Question: I'm developing a plugin for my shopping site. The plugin works like this. Color variations of the same product are on different product pages. The products are connected together as shown in the photo below.

and on the product page as small photos, it is shown as color variants of the product.
It works flawlessly so far.
but I am using multi-vendor plugin on my website.
. I want it to search only the products belonging to the author, the user, that is the store, while selecting the product.
for this, is it possible to add a filter to the query made in the ajax request and rewrite the query?
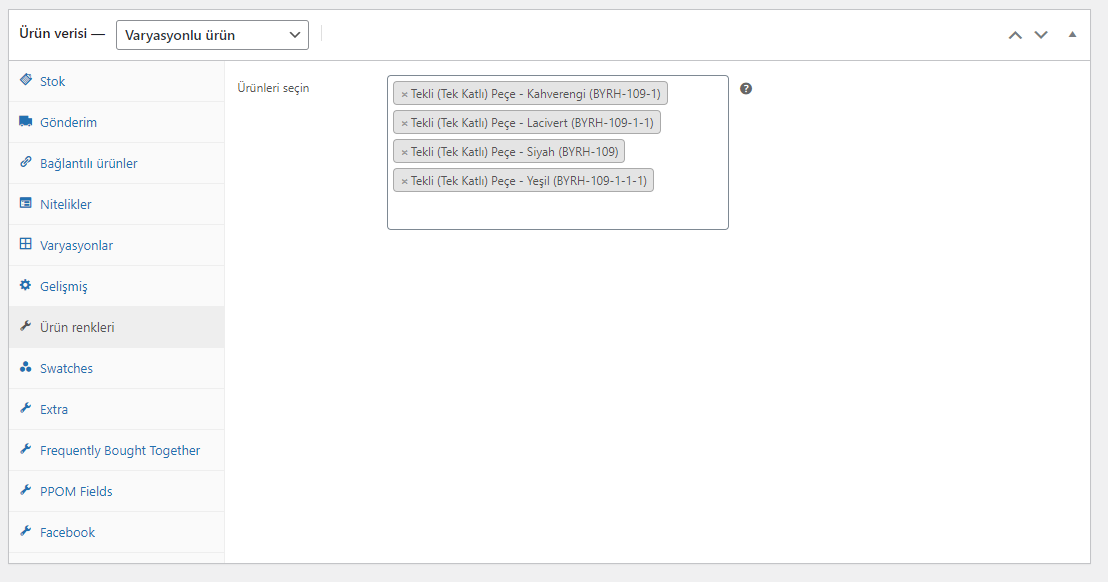
Answer: '''
add_filter('woocommerce_product_pre_search_products', 'woocommerce_product_pre_search_products', 10, 6);
function woocommerce_product_pre_search_products( $custom_query=false, $term, $type, $include_variations, $all_statuses, $limit) {
global $wpdb;
$post_types = $include_variations ? array( 'product', 'product_variation' ) : array( 'product' );
$join_query = '';
$type_where = '';
$status_where = '';
$limit_query = '';
// When searching variations we should include the parent's meta table for use in searches.
if ( $include_variations ) {
$join_query = " LEFT JOIN {$wpdb->wc_product_meta_lookup} parent_wc_product_meta_lookup
ON posts.post_type = 'product_variation' AND parent_wc_product_meta_lookup.product_id = posts.post_parent ";
}
/**
* Hook woocommerce_search_products_post_statuses.
*
* @since 3.7.0
* @param array $post_statuses List of post statuses.
*/
$post_statuses = apply_filters(
'woocommerce_search_products_post_statuses',
current_user_can( 'edit_private_products' ) ? array( 'private', 'publish' ) : array( 'publish' )
);
// See if search term contains OR keywords.
if ( stristr( $term, ' or ' ) ) {
$term_groups = preg_split( '/\s+or\s+/i', $term );
} else {
$term_groups = array( $term );
}
$search_where = '';
$search_queries = array();
foreach ( $term_groups as $term_group ) {
$search_terms = array( $term_group );
$term_group_query = '';
$searchand = '';
foreach ( $search_terms as $search_term ) {
$like = '%' . $wpdb->esc_like( $search_term ) . '%';
// Variations should also search the parent's meta table for fallback fields.
if ( $include_variations ) {
$variation_query = $wpdb->prepare( " OR ( wc_product_meta_lookup.sku = '' AND parent_wc_product_meta_lookup.sku LIKE %s ) ", $like );
} else {
$variation_query = '';
}
$term_group_query .= $wpdb->prepare( " {$searchand} ( ( posts.post_title LIKE %s) OR ( posts.post_excerpt LIKE %s) OR ( posts.post_content LIKE %s ) OR ( wc_product_meta_lookup.sku LIKE %s ) $variation_query)", $like, $like, $like, $like ); // phpcs:ignore WordPress.DB.PreparedSQL.InterpolatedNotPrepared
$searchand = ' AND ';
}
if ( $term_group_query ) {
$search_queries[] = $term_group_query;
}
}
if ( ! empty( $search_queries ) ) {
$search_where = ' AND (' . implode( ') OR (', $search_queries ) . ') ';
}
if ( ! empty( $include ) && is_array( $include ) ) {
$search_where .= ' AND posts.ID IN(' . implode( ',', array_map( 'absint', $include ) ) . ') ';
}
if ( ! empty( $exclude ) && is_array( $exclude ) ) {
$search_where .= ' AND posts.ID NOT IN(' . implode( ',', array_map( 'absint', $exclude ) ) . ') ';
}
$search_where .= ' AND posts.post_author='. get_current_user_id();
if ( 'virtual' === $type ) {
$type_where = ' AND ( wc_product_meta_lookup.virtual = 1 ) ';
} elseif ( 'downloadable' === $type ) {
$type_where = ' AND ( wc_product_meta_lookup.downloadable = 1 ) ';
}
if ( ! $all_statuses ) {
$status_where = " AND posts.post_status IN ('" . implode( "','", $post_statuses ) . "') ";
}
if ( $limit ) {
$limit_query = $wpdb->prepare( ' LIMIT %d ', $limit );
}
// phpcs:ignore WordPress.VIP.DirectDatabaseQuery.DirectQuery
$search_results = $wpdb->get_results(
// phpcs:disable
"SELECT DISTINCT posts.ID as product_id, posts.post_parent as parent_id FROM {$wpdb->posts} posts
LEFT JOIN {$wpdb->wc_product_meta_lookup} wc_product_meta_lookup ON posts.ID = wc_product_meta_lookup.product_id
$join_query
WHERE posts.post_type IN ('" . implode( "','", $post_types ) . "')
$search_where
$status_where
$type_where
ORDER BY posts.post_parent ASC, posts.post_title ASC
$limit_query
"
// phpcs:enable
);
$product_ids = wp_parse_id_list( array_merge( wp_list_pluck( $search_results, 'product_id' ), wp_list_pluck( $search_results, 'parent_id' ) ) );
if ( is_numeric( $term ) ) {
$post_id = absint( $term );
$post_type = get_post_type( $post_id );
if ( 'product_variation' === $post_type && $include_variations ) {
$product_ids[] = $post_id;
} elseif ( 'product' === $post_type ) {
$product_ids[] = $post_id;
}
$product_ids[] = wp_get_post_parent_id( $post_id );
}
return wp_parse_id_list( $product_ids );
}
'''